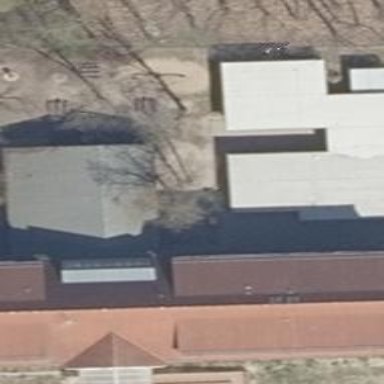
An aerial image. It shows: School building.